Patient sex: M
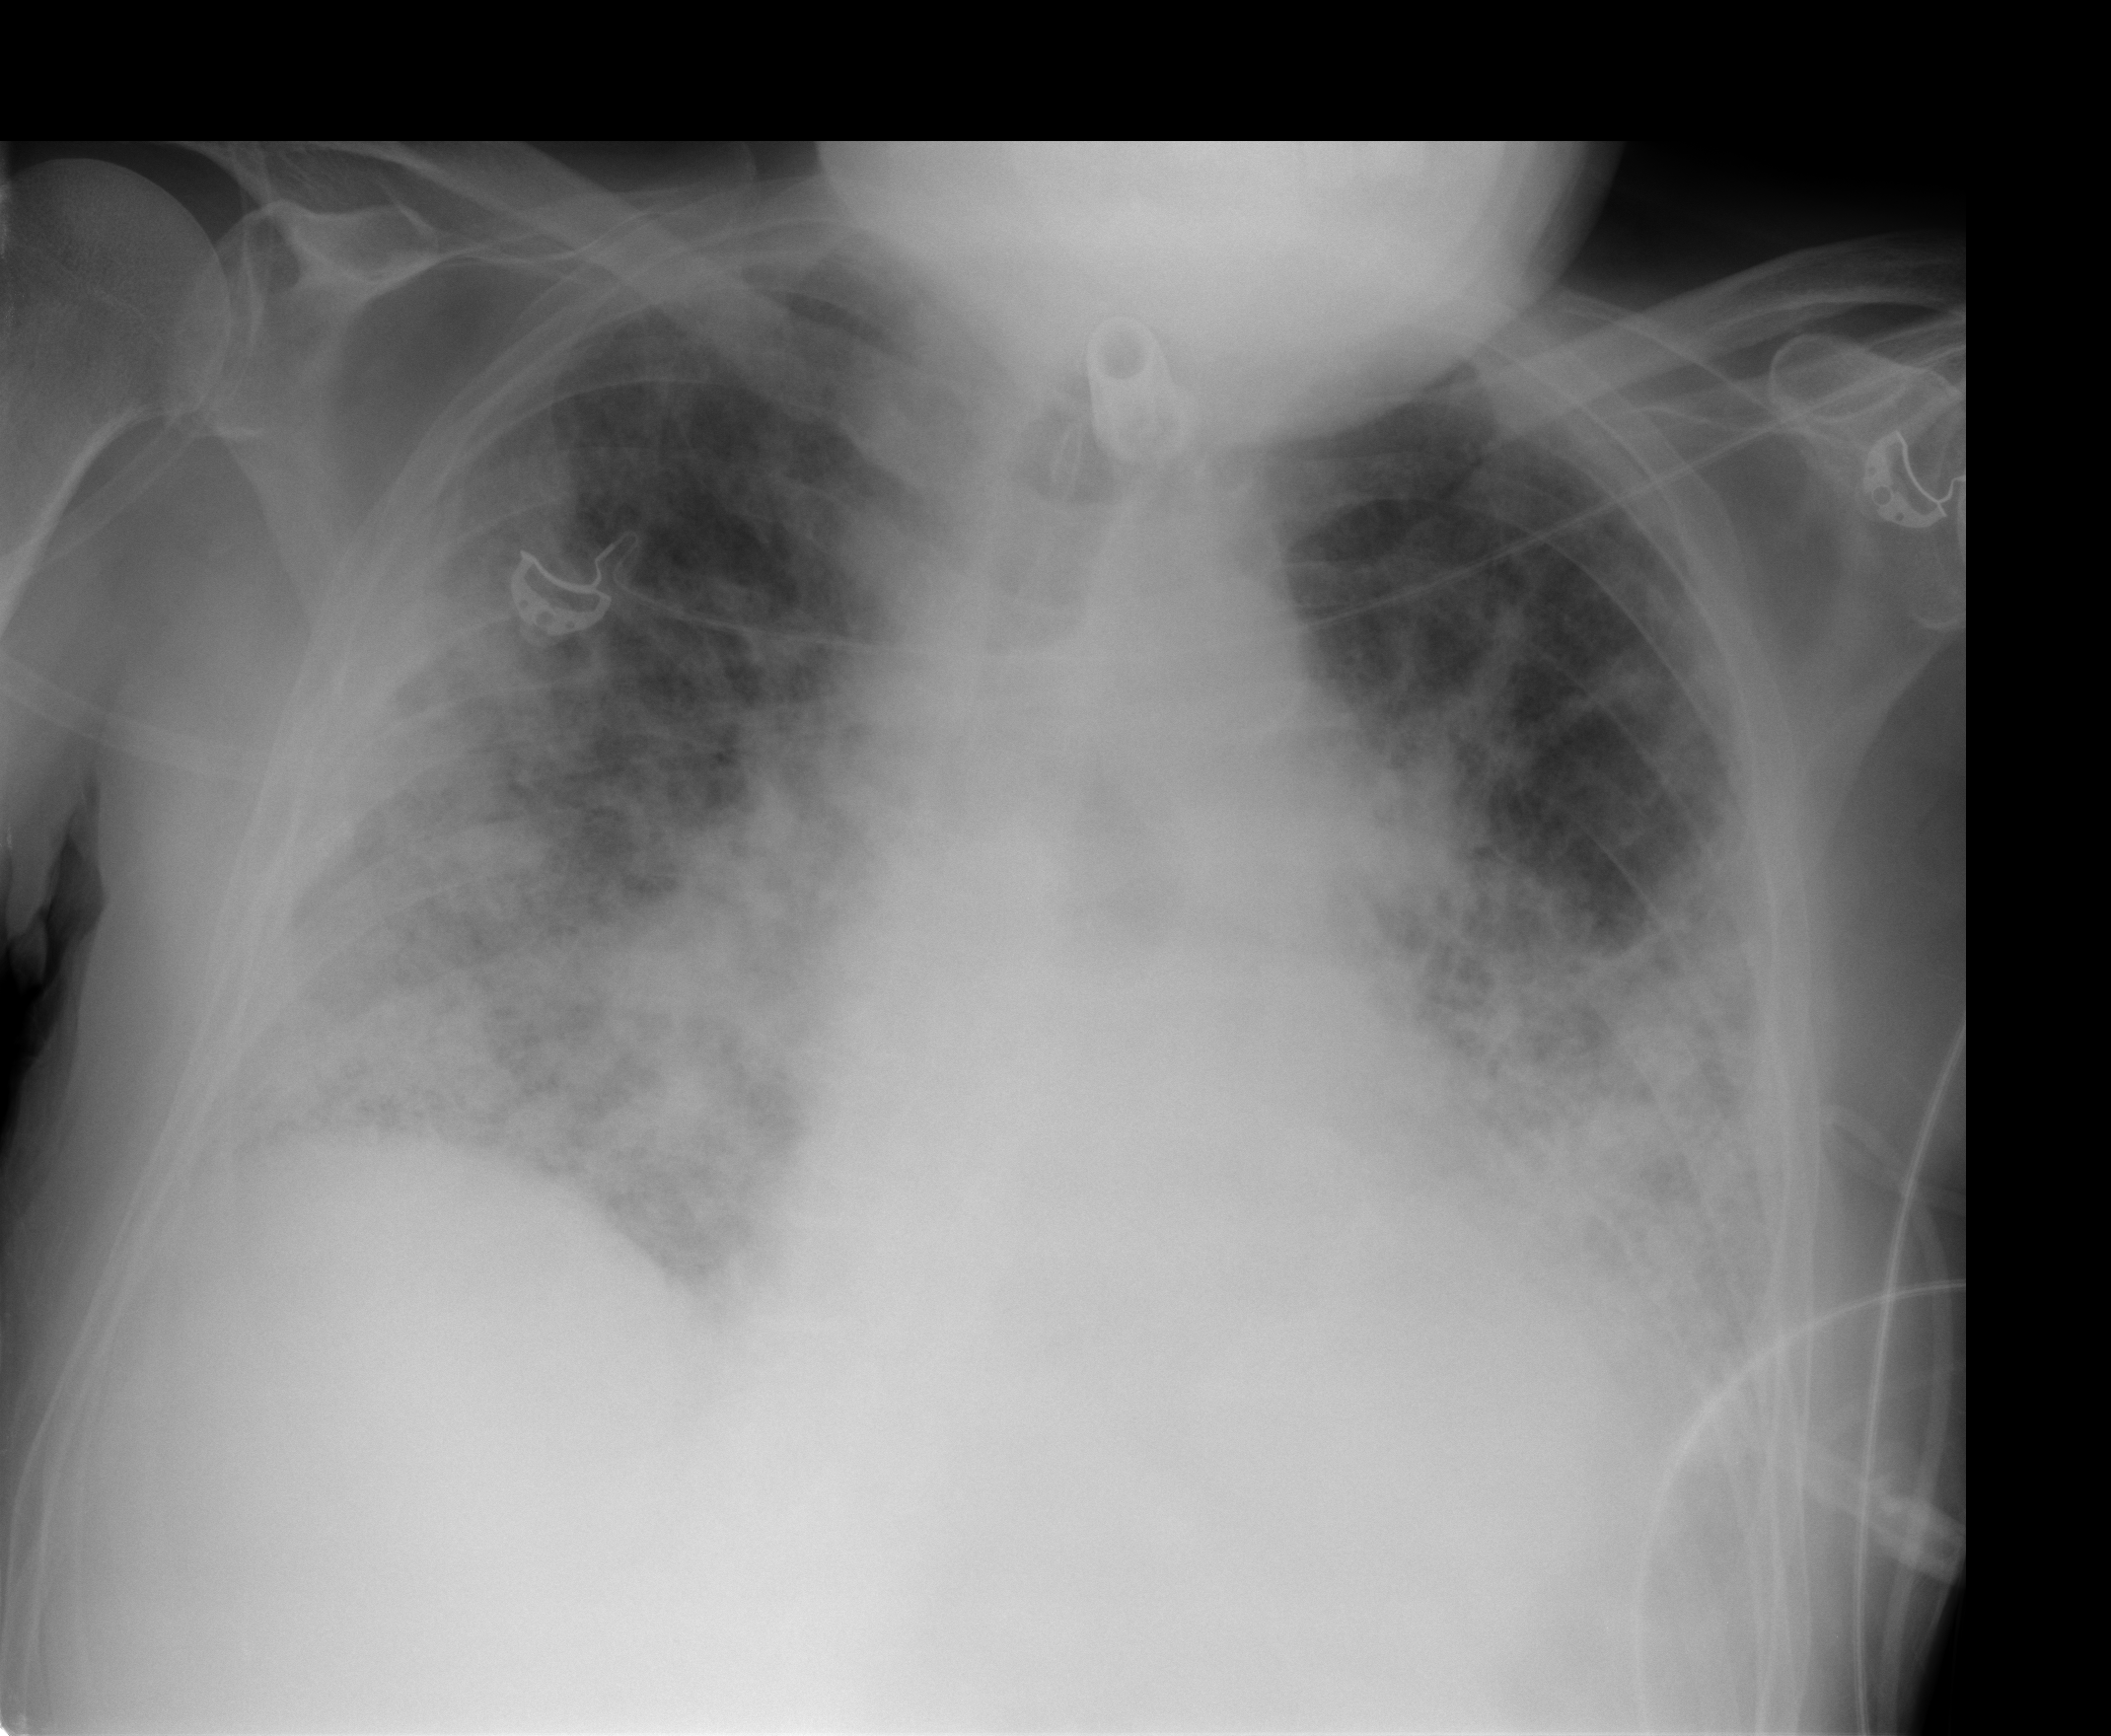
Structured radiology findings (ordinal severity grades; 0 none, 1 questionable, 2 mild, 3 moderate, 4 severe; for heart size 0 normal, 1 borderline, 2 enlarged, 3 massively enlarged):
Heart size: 1
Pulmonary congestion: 2
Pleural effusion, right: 0
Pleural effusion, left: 2
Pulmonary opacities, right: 4
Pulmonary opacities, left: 4
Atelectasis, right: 2
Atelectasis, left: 2